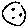
Label: moon